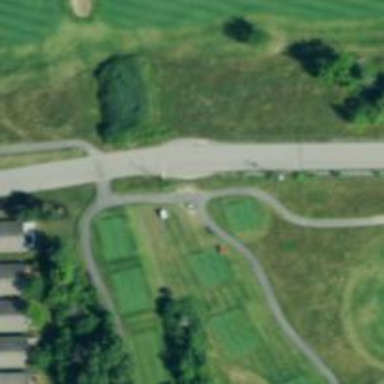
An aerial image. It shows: Service road designated as golf cart path.